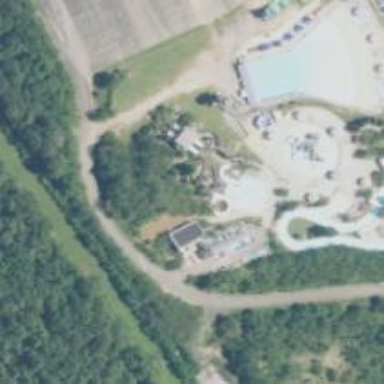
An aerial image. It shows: Water slide attraction.